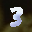
Label: 3